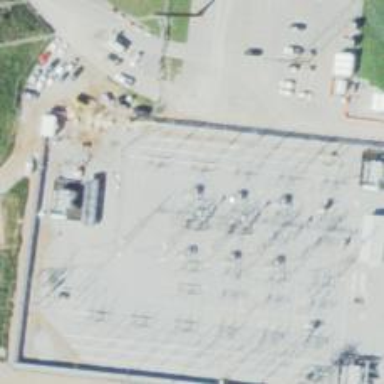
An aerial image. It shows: Switch for power supply.